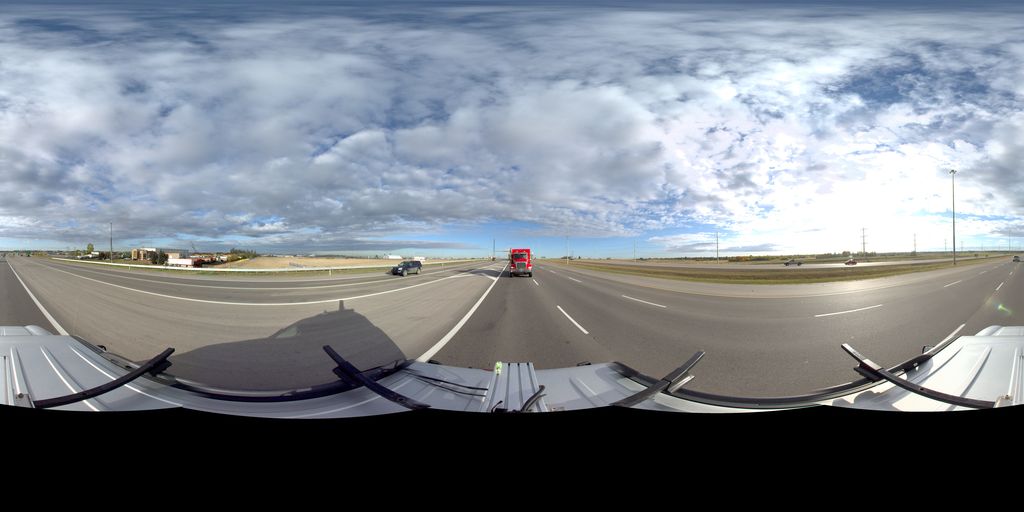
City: edmonton